Question: I have these relations:
'station' (station_id, latitude, longitude)
'station_control_manager' (station_id, ctrl_unit_id)
Problem
> Tabulate station names, ids and total numbers of control areas in the middle town area,
e.g., latitude between 40.750 and 40.760 and longitude between -74.000 and -73.95.
This is my query
'''
SELECT DISTINCT s.station_name, s.station_id, count
FROM station s,
(SELECT cm.station_id, COUNT(cm.station_id) as count
FROM stationcontrolmanager cm GROUP BY cm.station_id) sub_query
WHERE s.latitude >= 40.750
AND s.latitude <=40.760
AND s.longitude >= -74.000
AND s.longitude <= -73.95
GROUP BY s.station_id;
'''
I count by grouping 'station_id' and count how many times it repeats (by repating, we know how many control area it has).
Instead, I have this:

The count was supposed to be the number of 'ctrl_unit_id', which in this case, is also the number of 'station_id'. But in DB I count 7 rows, not 2.
The station names are all correct, of course.
Is there something wrong with my SQL statements?
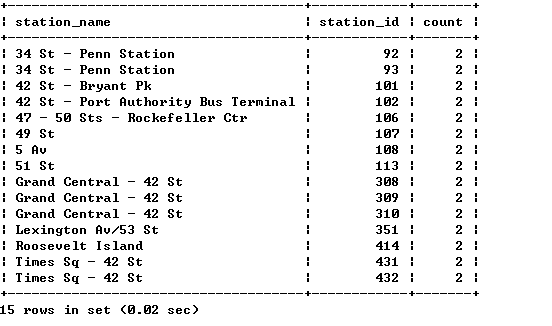
Answer: You can do this without sub-queries:
'''
SELECT station.station_id, station_name, COUNT(ctrl_unit_id)
FROM station
LEFT JOIN station_control_manager ON station.station_id = station_control_manager.station_id
WHERE (latitude BETWEEN 40.750 AND 40.760) AND (longitude BETWEEN -74.000 AND -73.95)
GROUP BY station.station_id, station_name
'''
1. Since you need information from both tables, you need to join them using station_id
2. You need to use LEFT JOIN since a station may have zero control managers (RIGHT JOIN will eliminate station records where there is no corresponding control manager record)
3. You need to COUNT(ctrl_unit_id) instead of COUNT(*) since the latter will (still) return 1 when a station has no control unit associated with it.
4. The WHERE clause is self-explanatory